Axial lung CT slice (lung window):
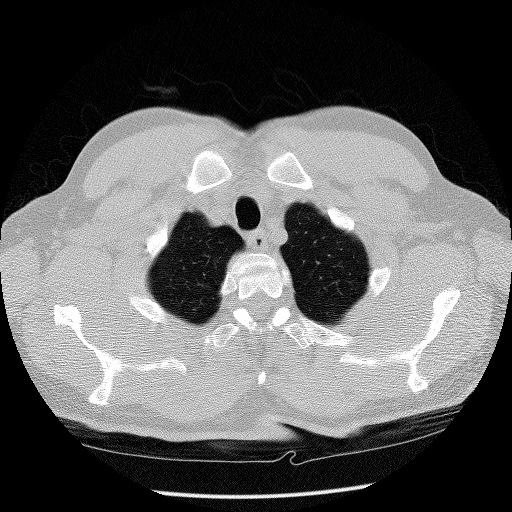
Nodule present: no